Question: I am using Visual Studio to develop a Windows 8.1 app, using HTML, CSS, jQuery (JavaScript it allowed) as I read in the following blog that I can use jQuery to develop the app too.
<URL>
So, I included the jQuery 2.1.0 file inside the HTML page too as:
'''
<script src="/js/jquery-2.1.0.js"></script>
'''
There is no error while connecting the jQuery file:

And then the HTML codes.
Now the js is as:
'''
// For an introduction to the Blank template, see the following documentation:
// http://go.microsoft.com/fwlink/?LinkId=232509
(function () {
"use strict";
var app = WinJS.Application;
var activation = Windows.ApplicationModel.Activation;
app.onactivated = function (args) {
if (args.detail.kind === activation.ActivationKind.launch) {
if (args.detail.previousExecutionState !== activation.ApplicationExecutionState.terminated) {
// TODO: This application has been newly launched. Initialize
// your application here.
} else {
// TODO: This application has been reactivated from suspension.
// Restore application state here.
}
args.setPromise(WinJS.UI.processAll());
}
};
app.oncheckpoint = function (args) {
// TODO: This application is about to be suspended. Save any state
// that needs to persist across suspensions here. You might use the
// WinJS.Application.sessionState object, which is automatically
// saved and restored across suspension. If you need to complete an
// asynchronous operation before your application is suspended, call
// args.setPromise().
};
$('p').click(function () { /* <---- from here */
$(this).html('Some text! hehehe..Sorry!');
});
app.start();
})();
'''
I know, jQuery would only execute when I write it as:
'''
$(document).ready(function() {
/* '$' will be defined in this block */
}
'''
But, how can I use jQuery code here inside this js function since I don't have any idea and every blog post I search for, has just the tutorial to tell me about the jQuery code usage, not how to implement it or how to make the '$' character defined.
Thanks!
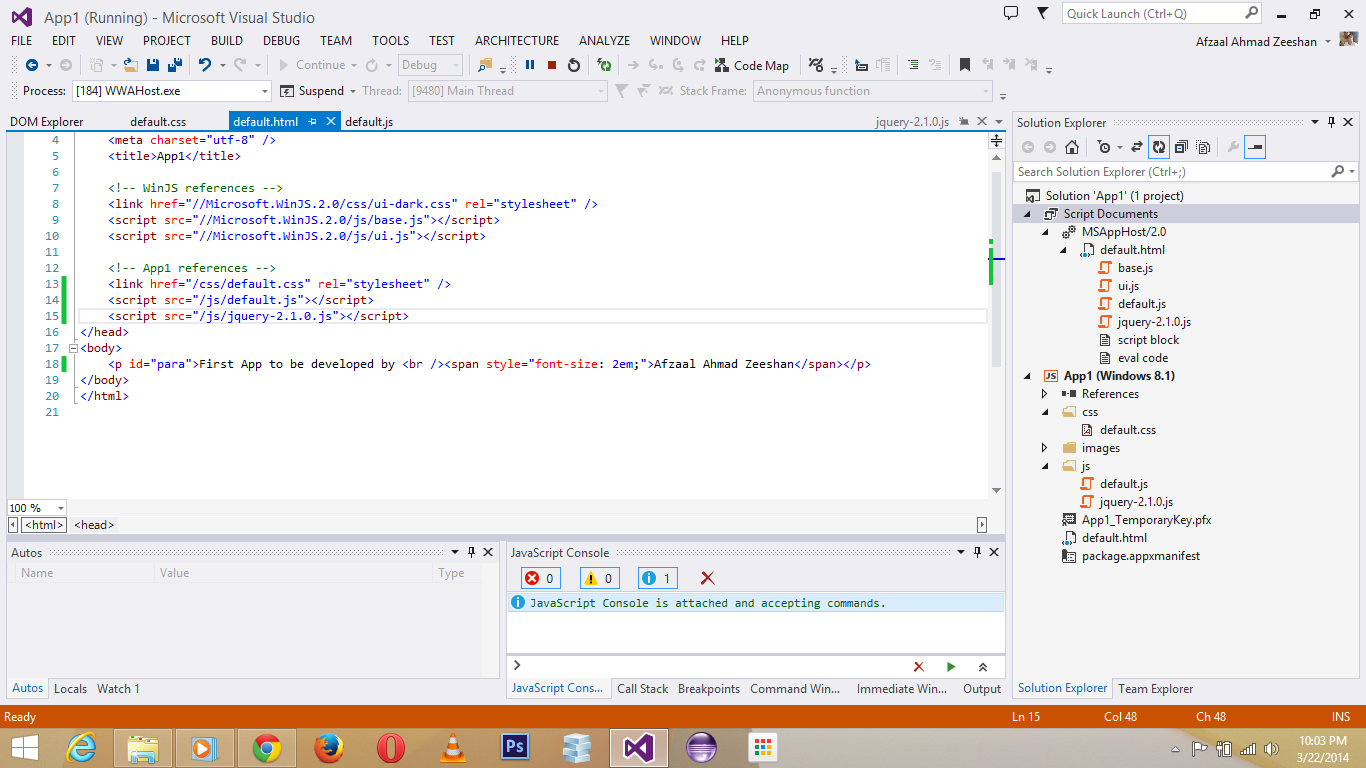
Answer: jQuery directive $ is undefined if jQuery library wasnt linked correctly.
make sure you link it on top, in the page's head before everything else, and make sure your relative path is correct.